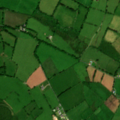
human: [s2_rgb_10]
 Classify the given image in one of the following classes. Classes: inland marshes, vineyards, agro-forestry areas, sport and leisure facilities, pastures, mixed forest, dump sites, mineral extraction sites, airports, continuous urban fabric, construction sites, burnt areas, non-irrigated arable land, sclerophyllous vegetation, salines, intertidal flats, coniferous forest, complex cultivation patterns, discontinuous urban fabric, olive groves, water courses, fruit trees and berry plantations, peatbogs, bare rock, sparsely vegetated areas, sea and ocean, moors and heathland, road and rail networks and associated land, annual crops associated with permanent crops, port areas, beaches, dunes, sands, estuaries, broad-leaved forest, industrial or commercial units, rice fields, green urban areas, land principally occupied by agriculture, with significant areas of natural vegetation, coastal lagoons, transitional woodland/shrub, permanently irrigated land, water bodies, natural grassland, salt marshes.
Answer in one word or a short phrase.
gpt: pastures, transitional woodland/shrub